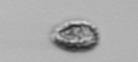
Label: Pseudochattonella_farcimen